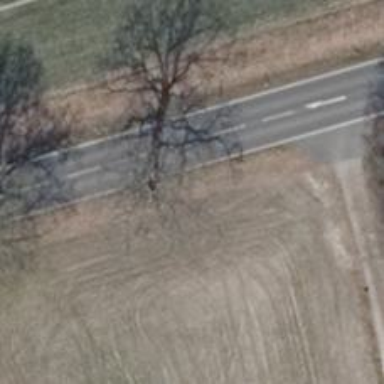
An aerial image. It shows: Deciduous tree with broadleaved leaves.